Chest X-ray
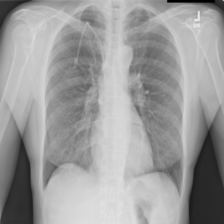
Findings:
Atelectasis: negative
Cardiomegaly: negative
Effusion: negative
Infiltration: negative
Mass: negative
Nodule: negative
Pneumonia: negative
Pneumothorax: negative
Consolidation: negative
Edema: negative
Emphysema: negative
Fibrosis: negative
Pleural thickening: negative
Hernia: negative